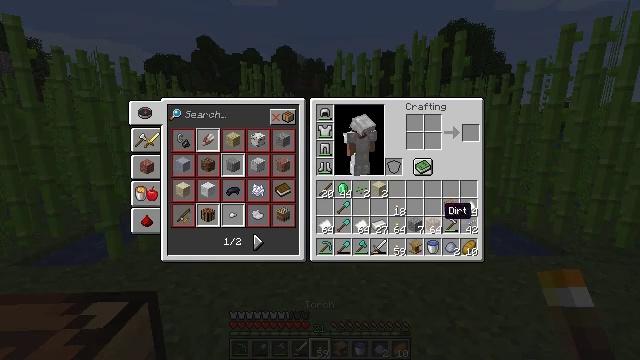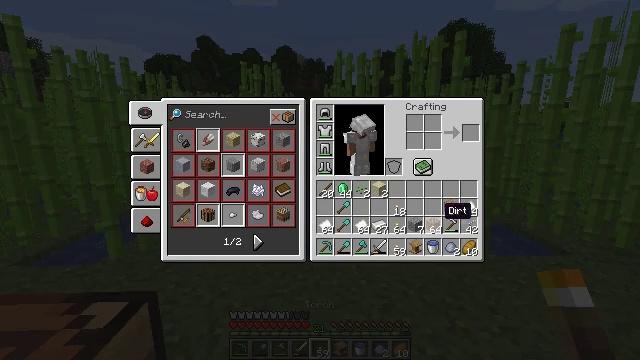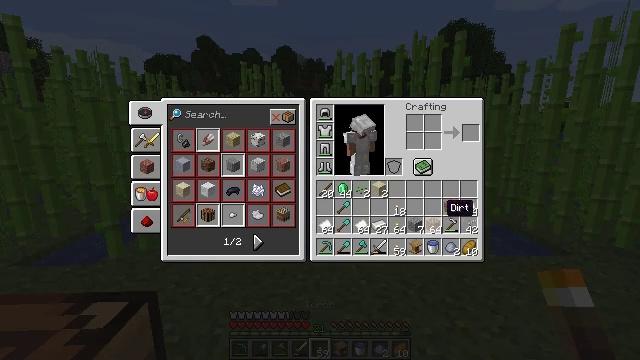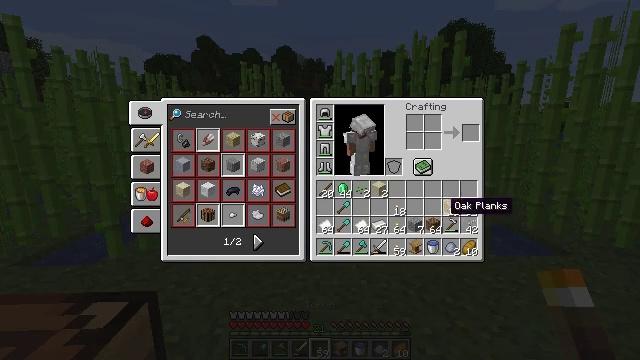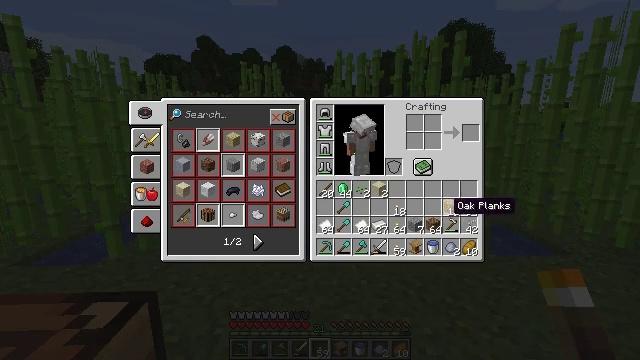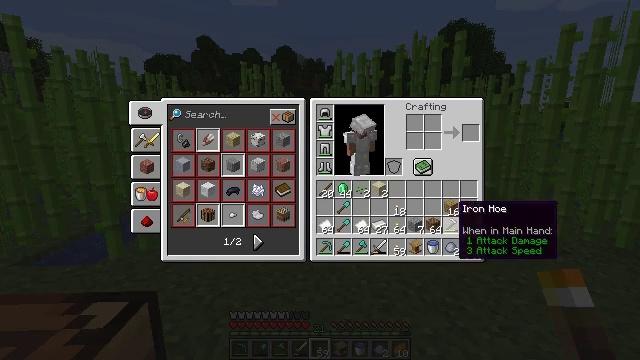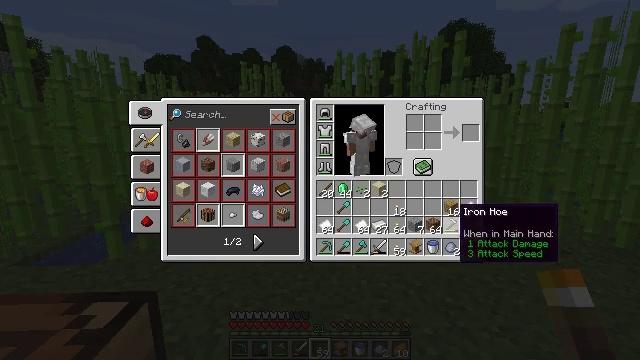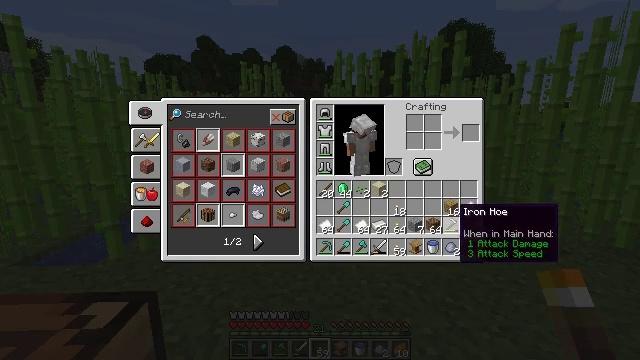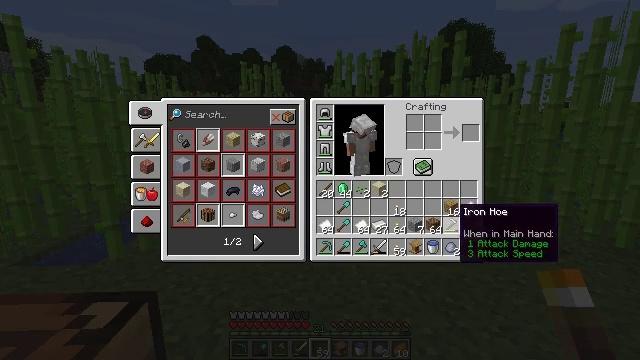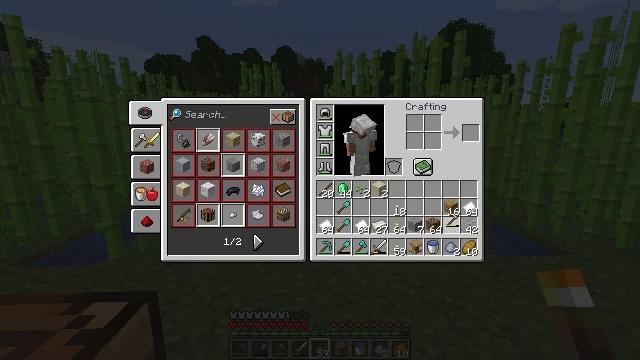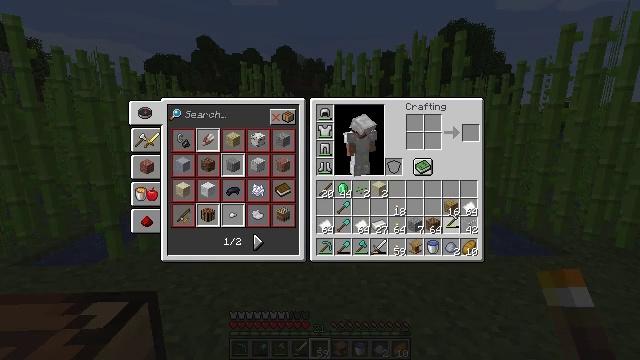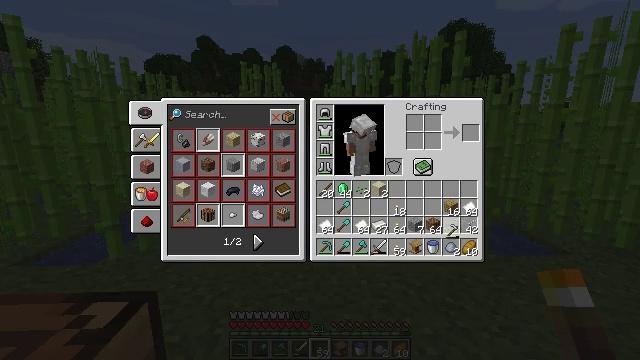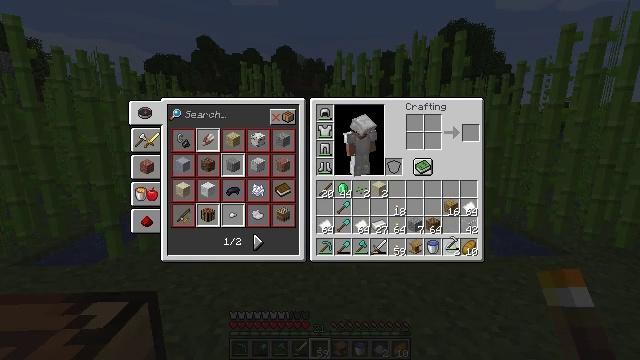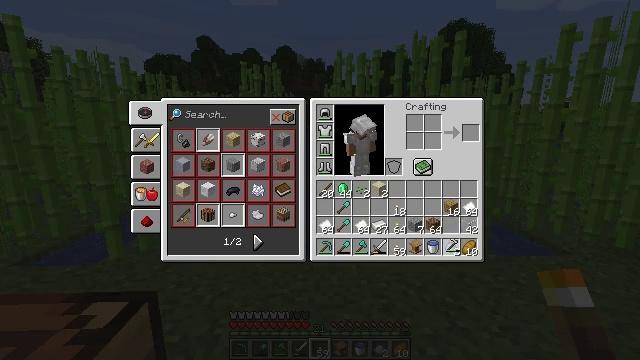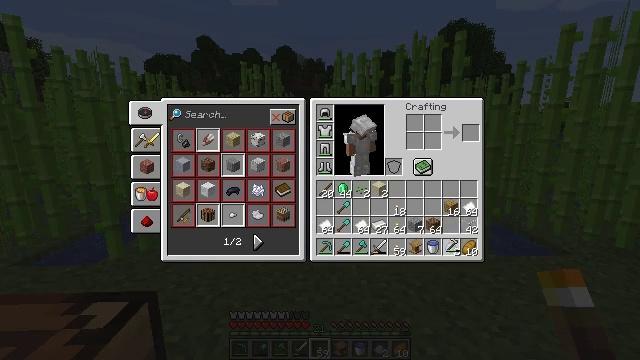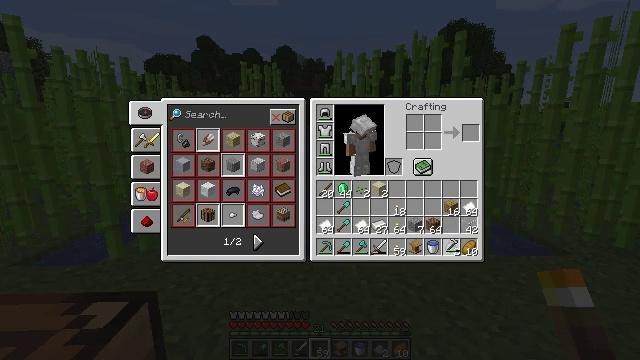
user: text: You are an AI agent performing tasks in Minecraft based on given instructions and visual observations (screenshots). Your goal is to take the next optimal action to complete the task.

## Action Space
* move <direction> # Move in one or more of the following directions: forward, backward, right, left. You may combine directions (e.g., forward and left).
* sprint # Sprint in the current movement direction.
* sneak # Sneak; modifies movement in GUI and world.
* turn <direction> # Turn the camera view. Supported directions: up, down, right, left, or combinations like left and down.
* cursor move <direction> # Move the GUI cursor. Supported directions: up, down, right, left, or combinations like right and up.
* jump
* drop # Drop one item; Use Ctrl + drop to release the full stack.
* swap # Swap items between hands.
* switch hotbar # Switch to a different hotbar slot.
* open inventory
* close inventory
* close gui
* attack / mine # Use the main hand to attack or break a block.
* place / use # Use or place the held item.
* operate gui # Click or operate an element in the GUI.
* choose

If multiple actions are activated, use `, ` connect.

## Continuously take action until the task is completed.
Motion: motion action
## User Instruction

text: Break the sugar cane.
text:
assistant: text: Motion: no_op
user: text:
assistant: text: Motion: no_op
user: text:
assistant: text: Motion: no_op
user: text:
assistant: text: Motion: no_op
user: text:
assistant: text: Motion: no_op
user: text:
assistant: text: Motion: no_op
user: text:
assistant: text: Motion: no_op
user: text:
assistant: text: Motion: no_op
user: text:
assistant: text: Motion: operate gui
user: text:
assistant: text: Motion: operate gui
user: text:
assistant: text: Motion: cursor move down
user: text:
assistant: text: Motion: cursor move down
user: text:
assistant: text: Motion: no_op
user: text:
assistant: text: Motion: operate gui
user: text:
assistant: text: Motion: operate gui
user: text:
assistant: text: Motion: operate gui
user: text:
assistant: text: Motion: no_op
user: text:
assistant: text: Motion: cursor move up
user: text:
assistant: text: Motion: cursor move up
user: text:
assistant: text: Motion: no_op
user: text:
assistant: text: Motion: operate gui
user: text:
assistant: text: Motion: operate gui
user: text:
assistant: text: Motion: operate gui
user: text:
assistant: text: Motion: no_op
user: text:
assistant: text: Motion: no_op
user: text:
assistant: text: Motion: no_op
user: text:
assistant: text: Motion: close gui
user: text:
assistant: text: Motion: no_op
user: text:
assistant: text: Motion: no_op
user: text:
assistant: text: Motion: turn left